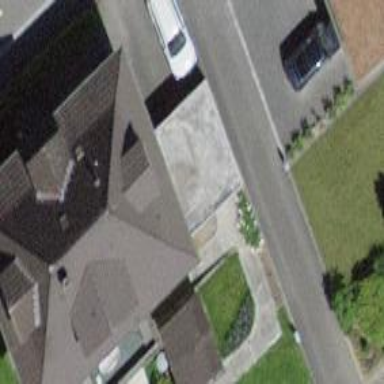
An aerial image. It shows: Building with hipped roof made of roof tiles.